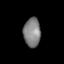
Tissue: lung
Cell type: Epithelial cells
Senescence score: 0.1978
Nuclear area (px): 483
Mean DAPI intensity: 128.344